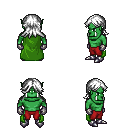
a pixel art fantasy rpg character, male body template, orc, green skin, green cape, red pants, white loose hair, metal gloves, metal boots, four views (front, back, left, right), 2x2 character sprite sheet, small pixel art, hard edges, no anti-aliasing